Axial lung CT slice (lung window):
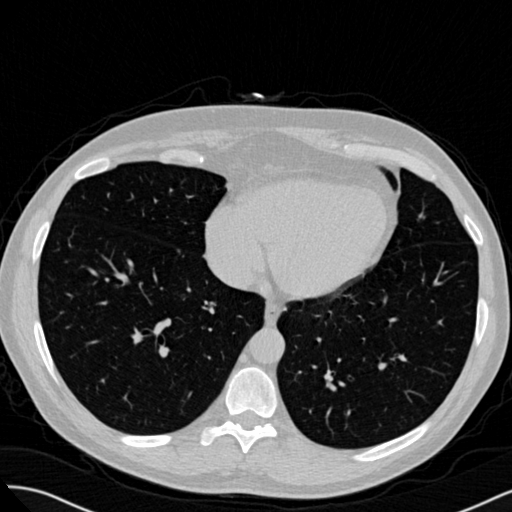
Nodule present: no